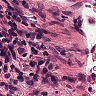
Metastatic tissue present: no